Question: Thanks for viewing my question. I am hopeful that you might help me go in the right direction.
User sends a list of company name and server sends the corresponding logo back.
The restriction is that the logo needs to be placed left to right and then top to bottom.
The order should not change.
We are using an Array of Company Names appearing row wise -
Like:
[ [Companies_] , [Companies_], [Companies_] ]
Each [Companies_Row] has values like ['Ford', 'BMW', 'Audi']
[
We expect the logos to appear in order, however presently we are getting them in random order.
---
Solution we are thinking is to iterate over the arrays and make use of Promises.
However we are struggling to implement this since last two days. Please help us resolve the same.
'''
// arrayOfCompanyNames - contains an Array of [Array of Company Names] appearing in a row. Please Refer Screenshot.
// Function where we are traversing the company Name and making call
function getCompanyLogos(arrayOfCompanyNames) {
var promise = new Promise(function(resolve, reject) {
resolve(1);
});
promise.then(function(){
arrayOfCompanyNames.forEach(function(item) {
item.forEach(function(value, index) {
if(index == item.length - 1){
// When a row is complete then move to the next row.
promise = promise.then(LogoFetchPromis(value, true));
} else {
promise = promise.then(LogoFetchPromis(value));
}
});
});
});
}
function LogoFetchPromis(carName, wrapNow){
return new Promise(function(resolve, reject) {
$.ajax({
url: "/getLogo/" + carName,
dataType: 'text'
})
.done(function(response) {
resolve(response);
// logos is the section where logos should appear
$('.logos').append(response);
if (wrapNow)
$('.logos').append('<br>');
})
.fail(function(response) {
reject(Error(response));
});
});
}
'''
Please help us find a resolution for the same.
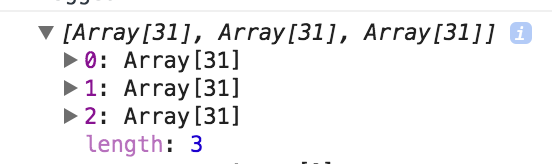
Answer: Keep it simple. One solution is first fetch all of your images by building an array of promises reproducing the structure of 'arrayOfCompanyNames' then use 'Promise.all()' to keep the order of the promises result. And then you can loop over the results array and show the logos (add error management as you need).
'''
// arrayOfCompanyNames - contains an Array of [Array of Company Names] appearing in a row. Please Refer Screenshot.
var arrayOfCompanyNames;
// Function where we are traversing the company Name and making call
function getCompanyLogos(arrayOfCompanyNames) {
// build an array of promises mirroring arrayOfCompanyNames
var promises = [];
arrayOfCompanyNames.forEach(function (subArray) {
var subPromises = [];
subArray.forEach(function (carName) {
// $.ajax is a promise so you use it directly
subPromises.push($.ajax({
url: '/getLogo/' + carName,
dataType: 'text'
}));
});
promises.push(Promise.all(subPromises));
});
// show everything, results is nicely formatted so you know when to <br>
return Promise.all(promises).then(function done(results) {
// results look like [[row1], [row2], [row3]]
results.forEach(function (row) {
row.forEach(function (carLogo) {
$('.logos').append(carLogo);
});
$('.logos').append('<br>');
});
})
}
'''
The 'Promise.all()' solution will introduce a delay, the logos will show at once when they're all fetched. They will be downloaded all at the same time so be careful if it's not your server you're requesting (almost 100 concurrent requests is consequent).
The other way is what you started, building a promise chain.
'''
// arrayOfCompanyNames - contains an Array of [Array of Company Names] appearing in a row. Please Refer Screenshot.
var arrayOfCompanyNames;
// Function where we are traversing the company Name and making call
function getCompanyLogos(arrayOfCompanyNames) {
// this is enough to create a 'base' resolved promise
var promise = Promise.resolve();
arrayOfCompanyNames.forEach(function (item) {
item.forEach(function (value, index) {
if (index == item.length - 1) {
// When a row is complete then move to the next row.
promise = promise.then(LogoFetchPromis.bind(null, value, true));
} else {
promise = promise.then(LogoFetchPromis.bind(null, value));
}
});
});
return promise;
}
function LogoFetchPromis(carName, wrapNow) {
// don't create a new Promise here, $.ajax is already a promise
return $.ajax({
url: "/getLogo/" + carName,
dataType: 'text'
}).done(function (response) {
// logos is the section where logos should appear
$('.logos').append(response);
if (wrapNow)
$('.logos').append('<br>');
}).fail(function (response) {
// manage error here is needed
});
}
'''
I commented the changes but the most important is 'promise.then(LogoFetchPromis(value));'. You're calling 'LogoFetchPromis()' directly, that's why your logos show randomly, all the $.ajax are actually done at once. In the fixed code ('promise.then(LogoFetchPromis.bind(null, value)'), bind() returns a Function that is not executed until 'promise' is resolved so 'LogoFetchPromis()' will be called one at a time and your logos should be displayed in order.